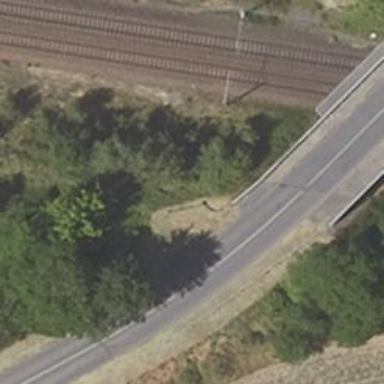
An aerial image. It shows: Tertiary road with asphalt surface and embankment.